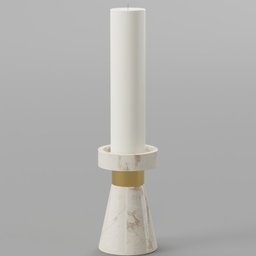
Label: decoration